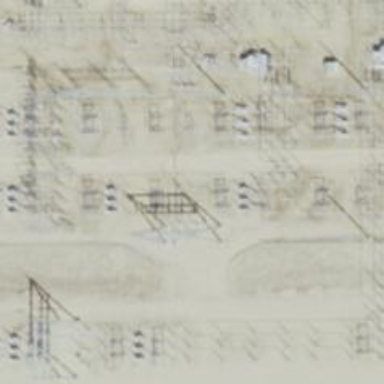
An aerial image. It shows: Switch for power supply.